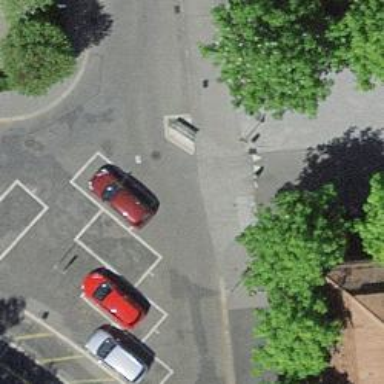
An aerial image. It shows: Asphalt pedestrian road.